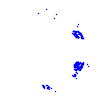
Particle: electron